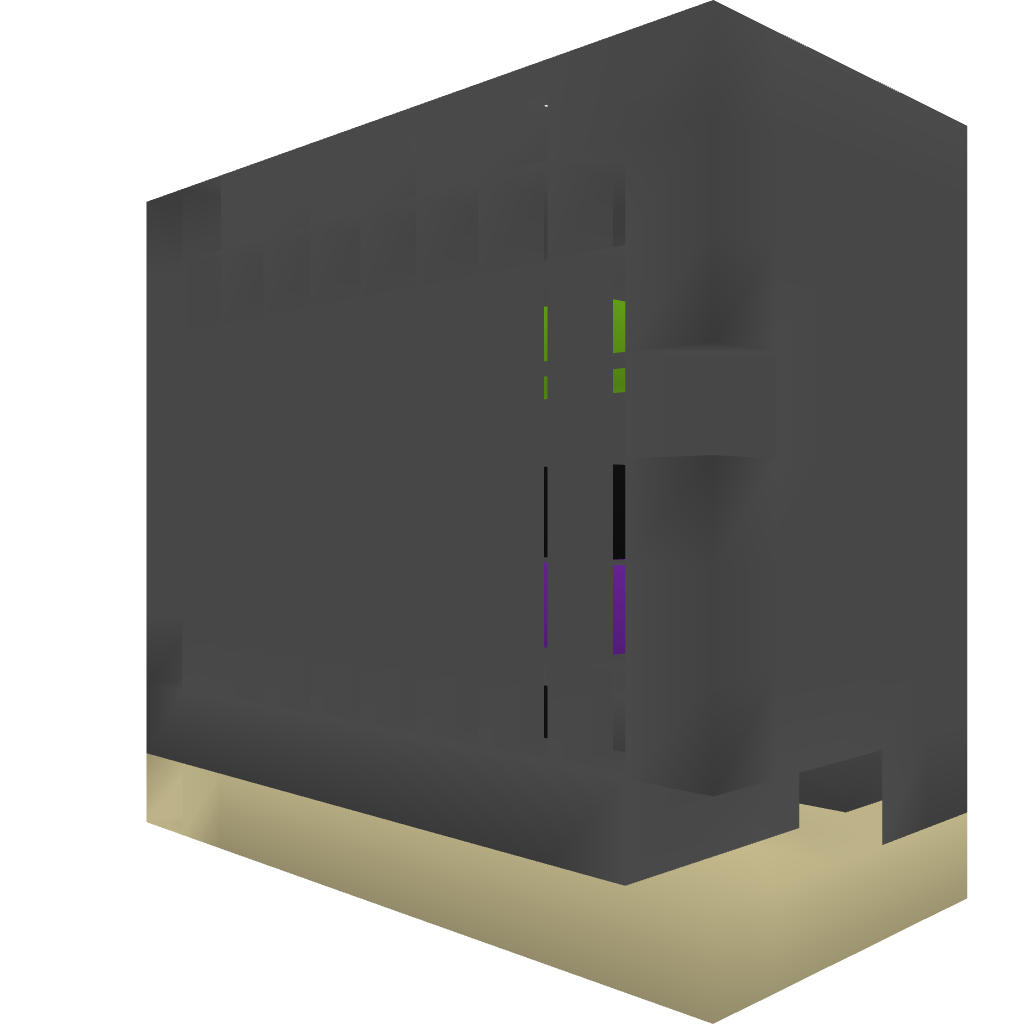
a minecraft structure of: Mob Birthday Party